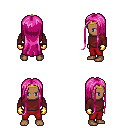
a pixel art fantasy rpg character, male body template, human, dark skin, maroon long-sleeve shirt, red pants, pink extra-long hairstyle, gold tiara, gold gloves, four views (front, back, left, right), 2x2 character sprite sheet, small pixel art, hard edges, no anti-aliasing